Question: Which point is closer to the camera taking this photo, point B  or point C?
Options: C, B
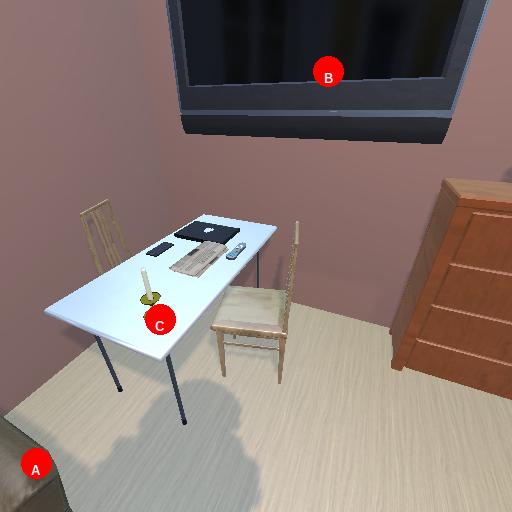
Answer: C